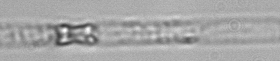
Label: Dactyliosolen_blavyanus